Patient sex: F
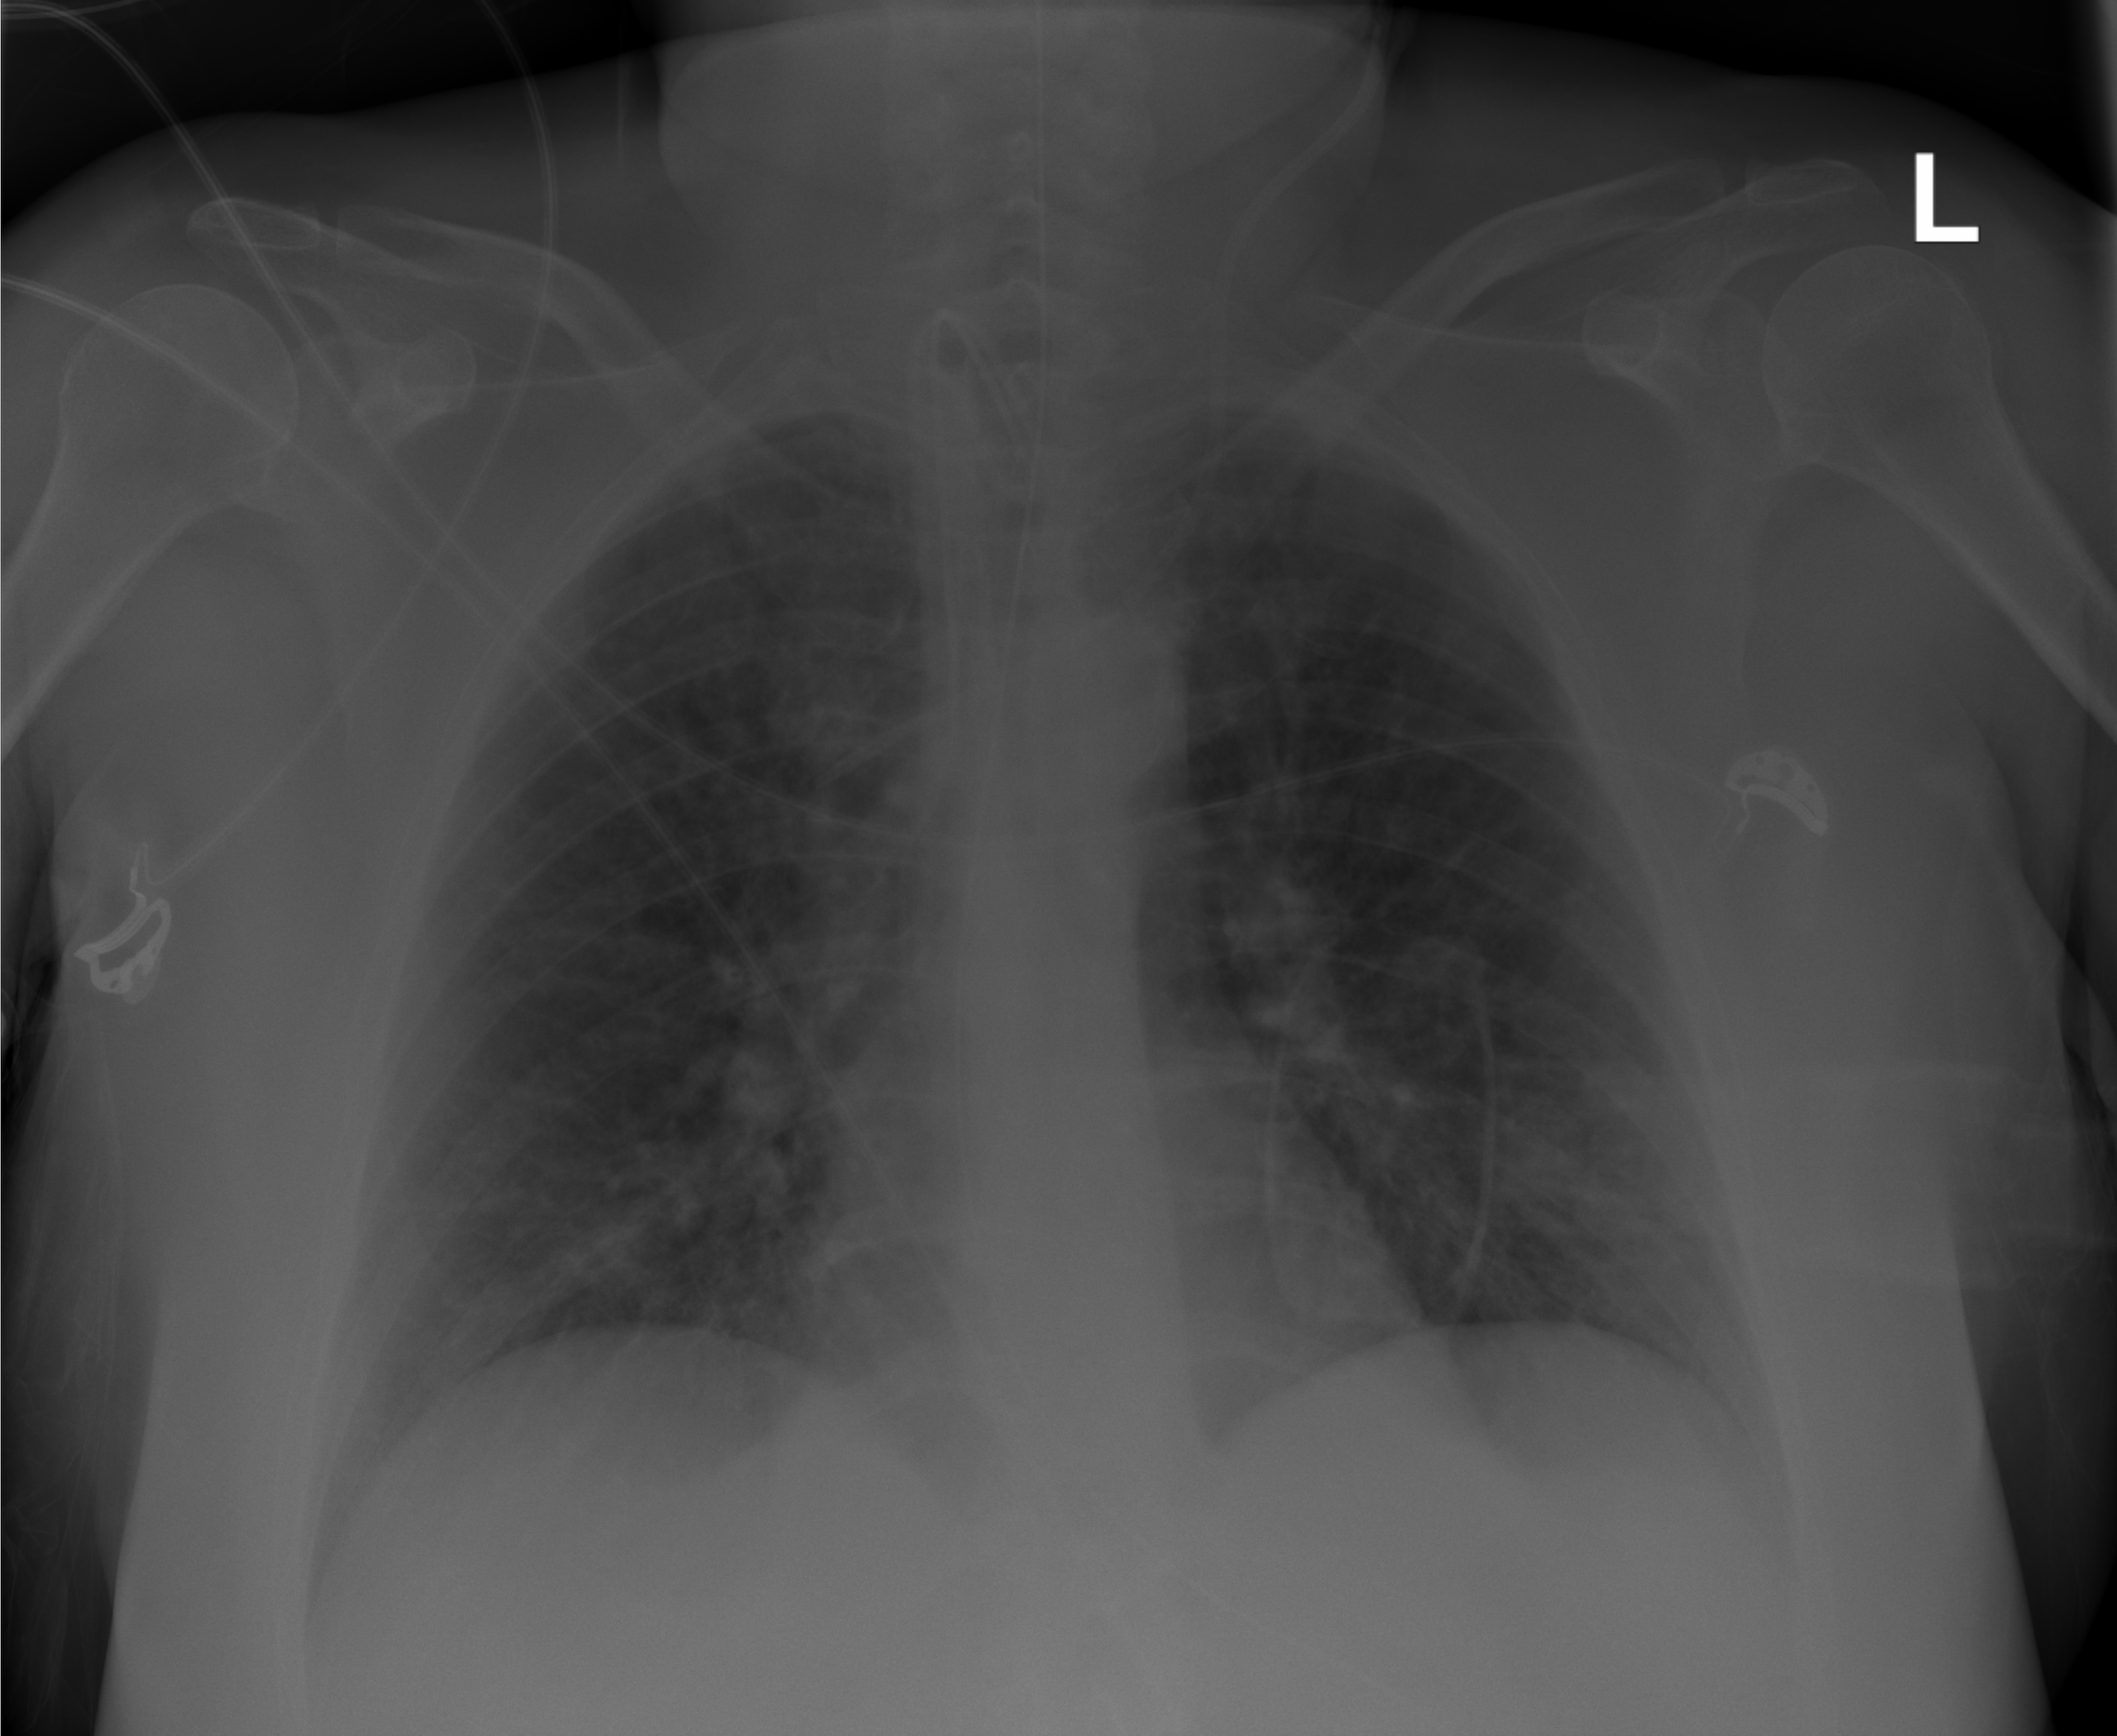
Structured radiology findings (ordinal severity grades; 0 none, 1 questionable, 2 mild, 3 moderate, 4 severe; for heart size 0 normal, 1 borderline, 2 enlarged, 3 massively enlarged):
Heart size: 0
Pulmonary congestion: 0
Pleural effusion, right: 0
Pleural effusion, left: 0
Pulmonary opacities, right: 0
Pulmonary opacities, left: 0
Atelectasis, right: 0
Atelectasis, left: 2